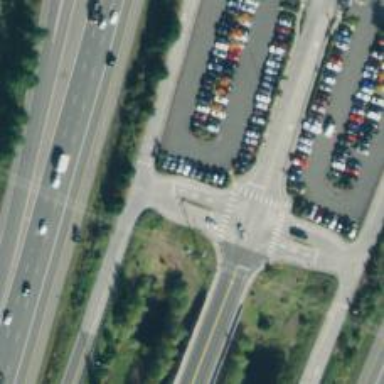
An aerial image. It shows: Tertiary link road.